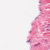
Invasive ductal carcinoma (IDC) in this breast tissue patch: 0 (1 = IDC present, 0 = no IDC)